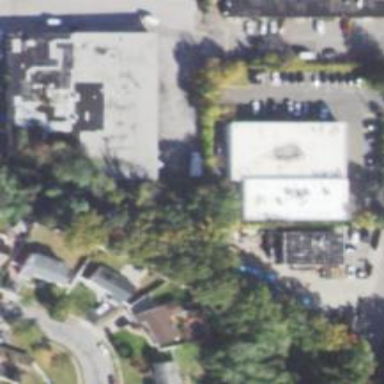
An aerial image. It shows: Commercial building.